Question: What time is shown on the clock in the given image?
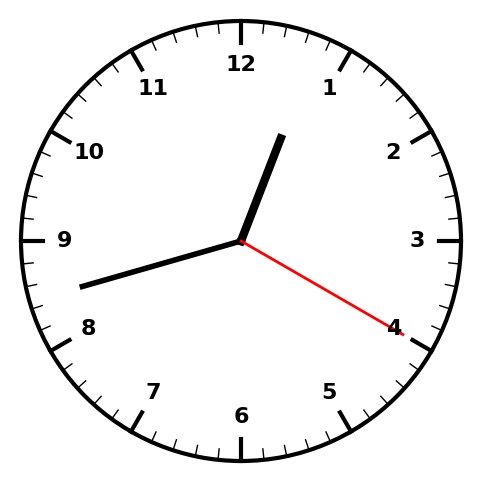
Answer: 12:42:20